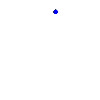
Particle: pion